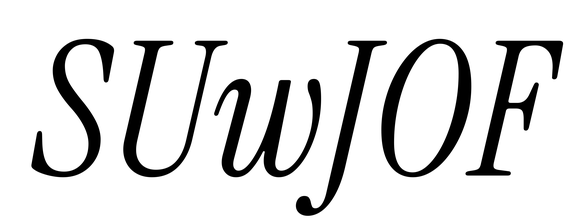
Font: InstrumentSerif-Italic